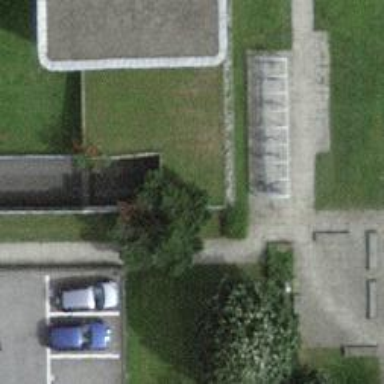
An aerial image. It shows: Parking entrance.